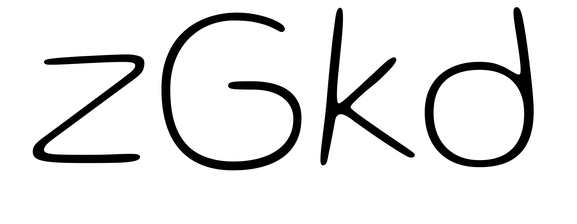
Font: Gluten_Thin